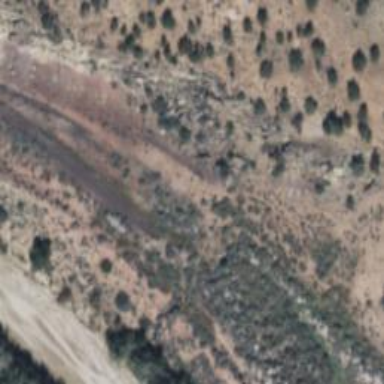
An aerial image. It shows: Abandoned railway.